Question: i'm searching for a software that would help me visualize my application workflow, and function to function relation.
i'm using codeigniter, and my app is growing bigger and bigger ever day, and as i'm working alone. i'm starting to get schizophrenic !
today i'm a building db models, tomorrow may be view js, and html, day after controllers, etc..
so will all this going around i started to forget how i did this or that.. and i have to go back and forth reading my old code.. along with too many replicated functions that i find every day and have to fix.
1. Chart application workflow
2. Help me visualize my class's methods, and there relations with other class's
I'm currently keeping my docs and charts in an .docx file, which is painful, and doesnt help alot !.
i'm not a prof. developer, its my hobby since childhood. so i have never saw how application design and architecture should be build. instead i just dive in and brain storm !, so i need to grow up ! would appreciate if you can point me on right direction of how i can stop brain storming and move into more prof. way .

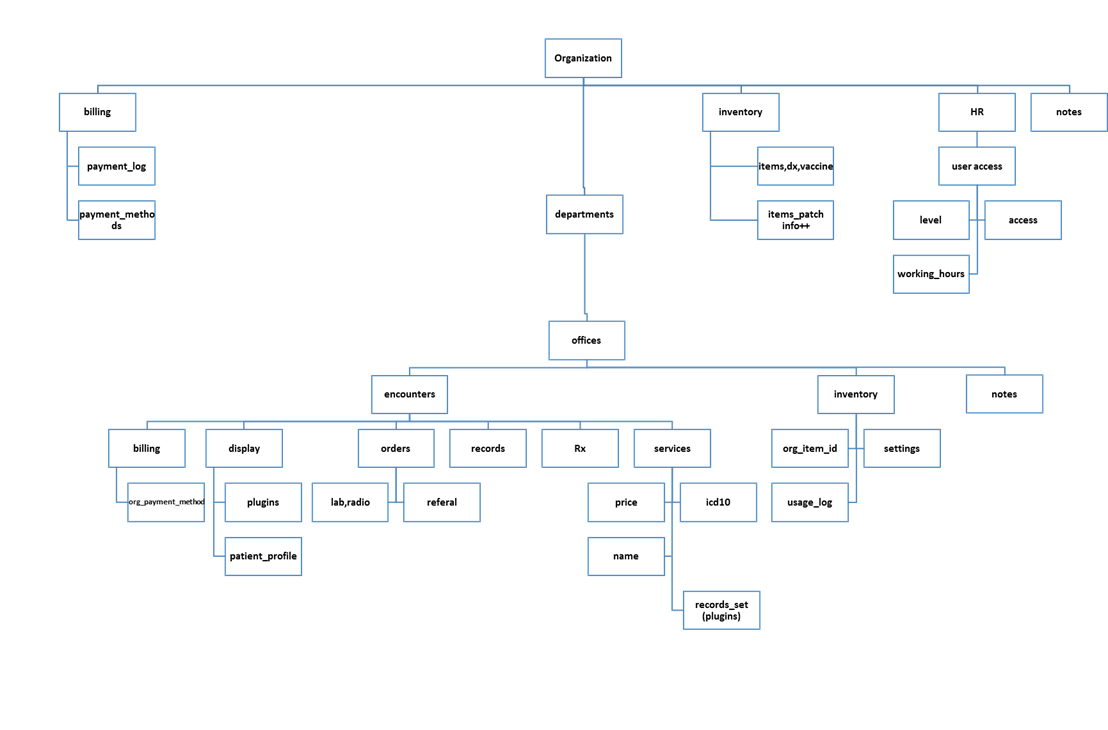
Answer: Consider using <URL> to help visualize workflow.
<URL>
I've seen hierarchy charts used to depict workflow (as you have illustrated in your question), but always thought they were missing something--nodes that can have two parents, for example. A Sankey diagram solves that problem, provides a trivial way to introduce the concept of how much volume moves between "nodes". Also, by definition, <URL>. The Sankey diagram looks like it's flowing much more than a hierarchy chart.
For more information, check out <URL>.
I was able to create <URL> and customizing the series data to the following:
'''
data: [
['Event Submission', 'Event Submission Close', 250],
['Event Submission', 'Create Incident', 750],
['Event Submission Close', 'Approve', 240],
['Event Submission Close', 'Reject', 10],
['Approve', 'After Action Review', 640],
['Create Incident', 'Contained', 400],
['Create Incident', 'Provide Analysis', 150],
['Create Incident', 'Incident Close', 125],
['Contained', 'Containment Approval', 370],
['Contained', 'Containment Rejection', 30],
['Incident Close', 'Approve', 110],
['Incident Close', 'Reject', 15],
['Containment Approval', 'Eradicated', 320],
['Containment Approval', 'Provide Analysis', 50],
['Eradicated', 'Eradication Approval', 315],
['Eradicated', 'Eradication Rejection', 5],
['Eradication Approval', 'Recovered', 315],
['Eradication Approval', 'Provide Analysis', 5],
['Recovered', 'Approve', 310],
['Recovered', 'Reject', 5]
]
'''
So, in your case, if you can find something that will automagically map how your elements are associated with each other, you need only format those mappings into the above syntax and Highcharts will be able to do the rest!